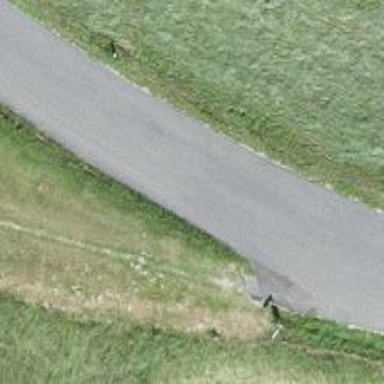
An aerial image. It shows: Bus stop along the road.